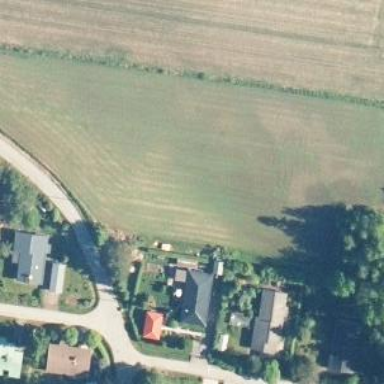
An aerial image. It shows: Charming neighbourhood.